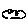
Label: cloud